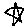
Label: star